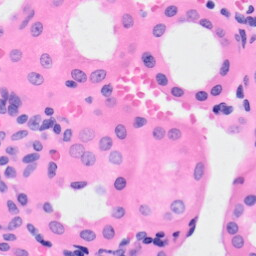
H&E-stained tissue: Kidney